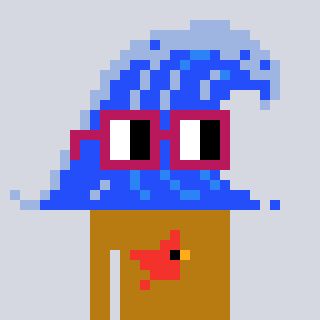
a pixel art character with square dark red glasses, a wave-shaped head and a gold-colored body on a cool background